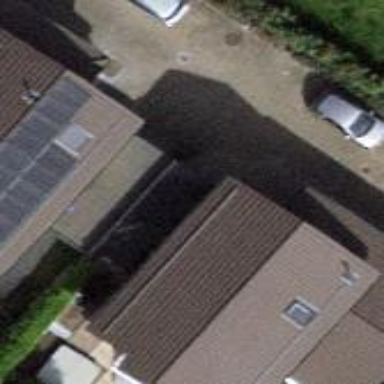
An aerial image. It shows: View of roof of building.